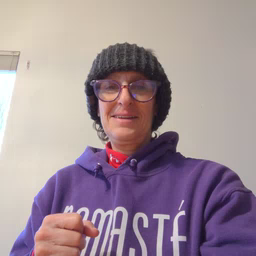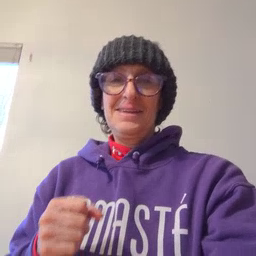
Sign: empty